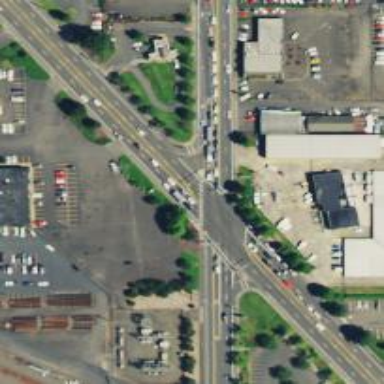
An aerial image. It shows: Trunk link highway.